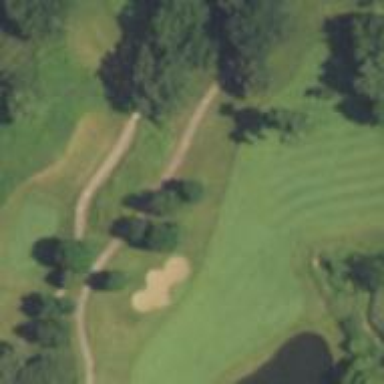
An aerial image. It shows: Asphalt service road used as golf cart path.